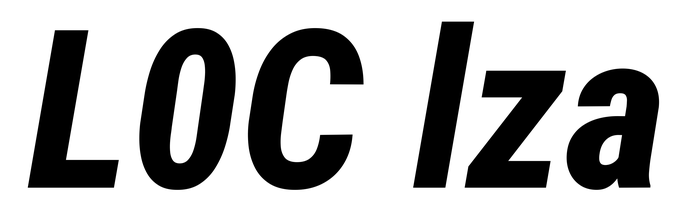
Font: Roboto-Italic_Condensed_ExtraBold_Italic